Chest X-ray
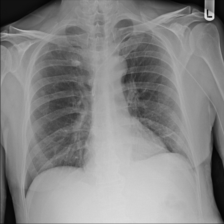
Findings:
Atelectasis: negative
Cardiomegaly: negative
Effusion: negative
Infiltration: negative
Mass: negative
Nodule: negative
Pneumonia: negative
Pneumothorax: negative
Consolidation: negative
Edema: negative
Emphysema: negative
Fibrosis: negative
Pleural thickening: negative
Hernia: negative